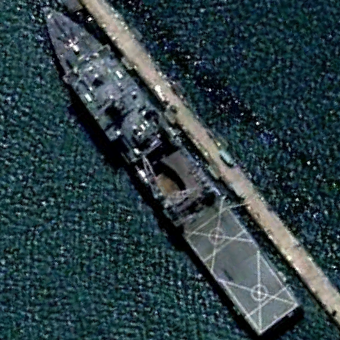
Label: combat